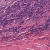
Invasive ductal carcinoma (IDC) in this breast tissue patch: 1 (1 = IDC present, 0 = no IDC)